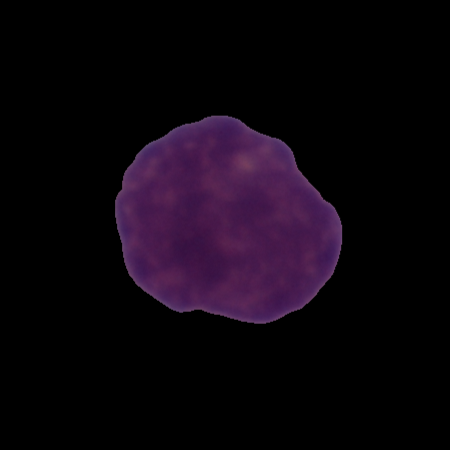
Label: healthy